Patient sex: M
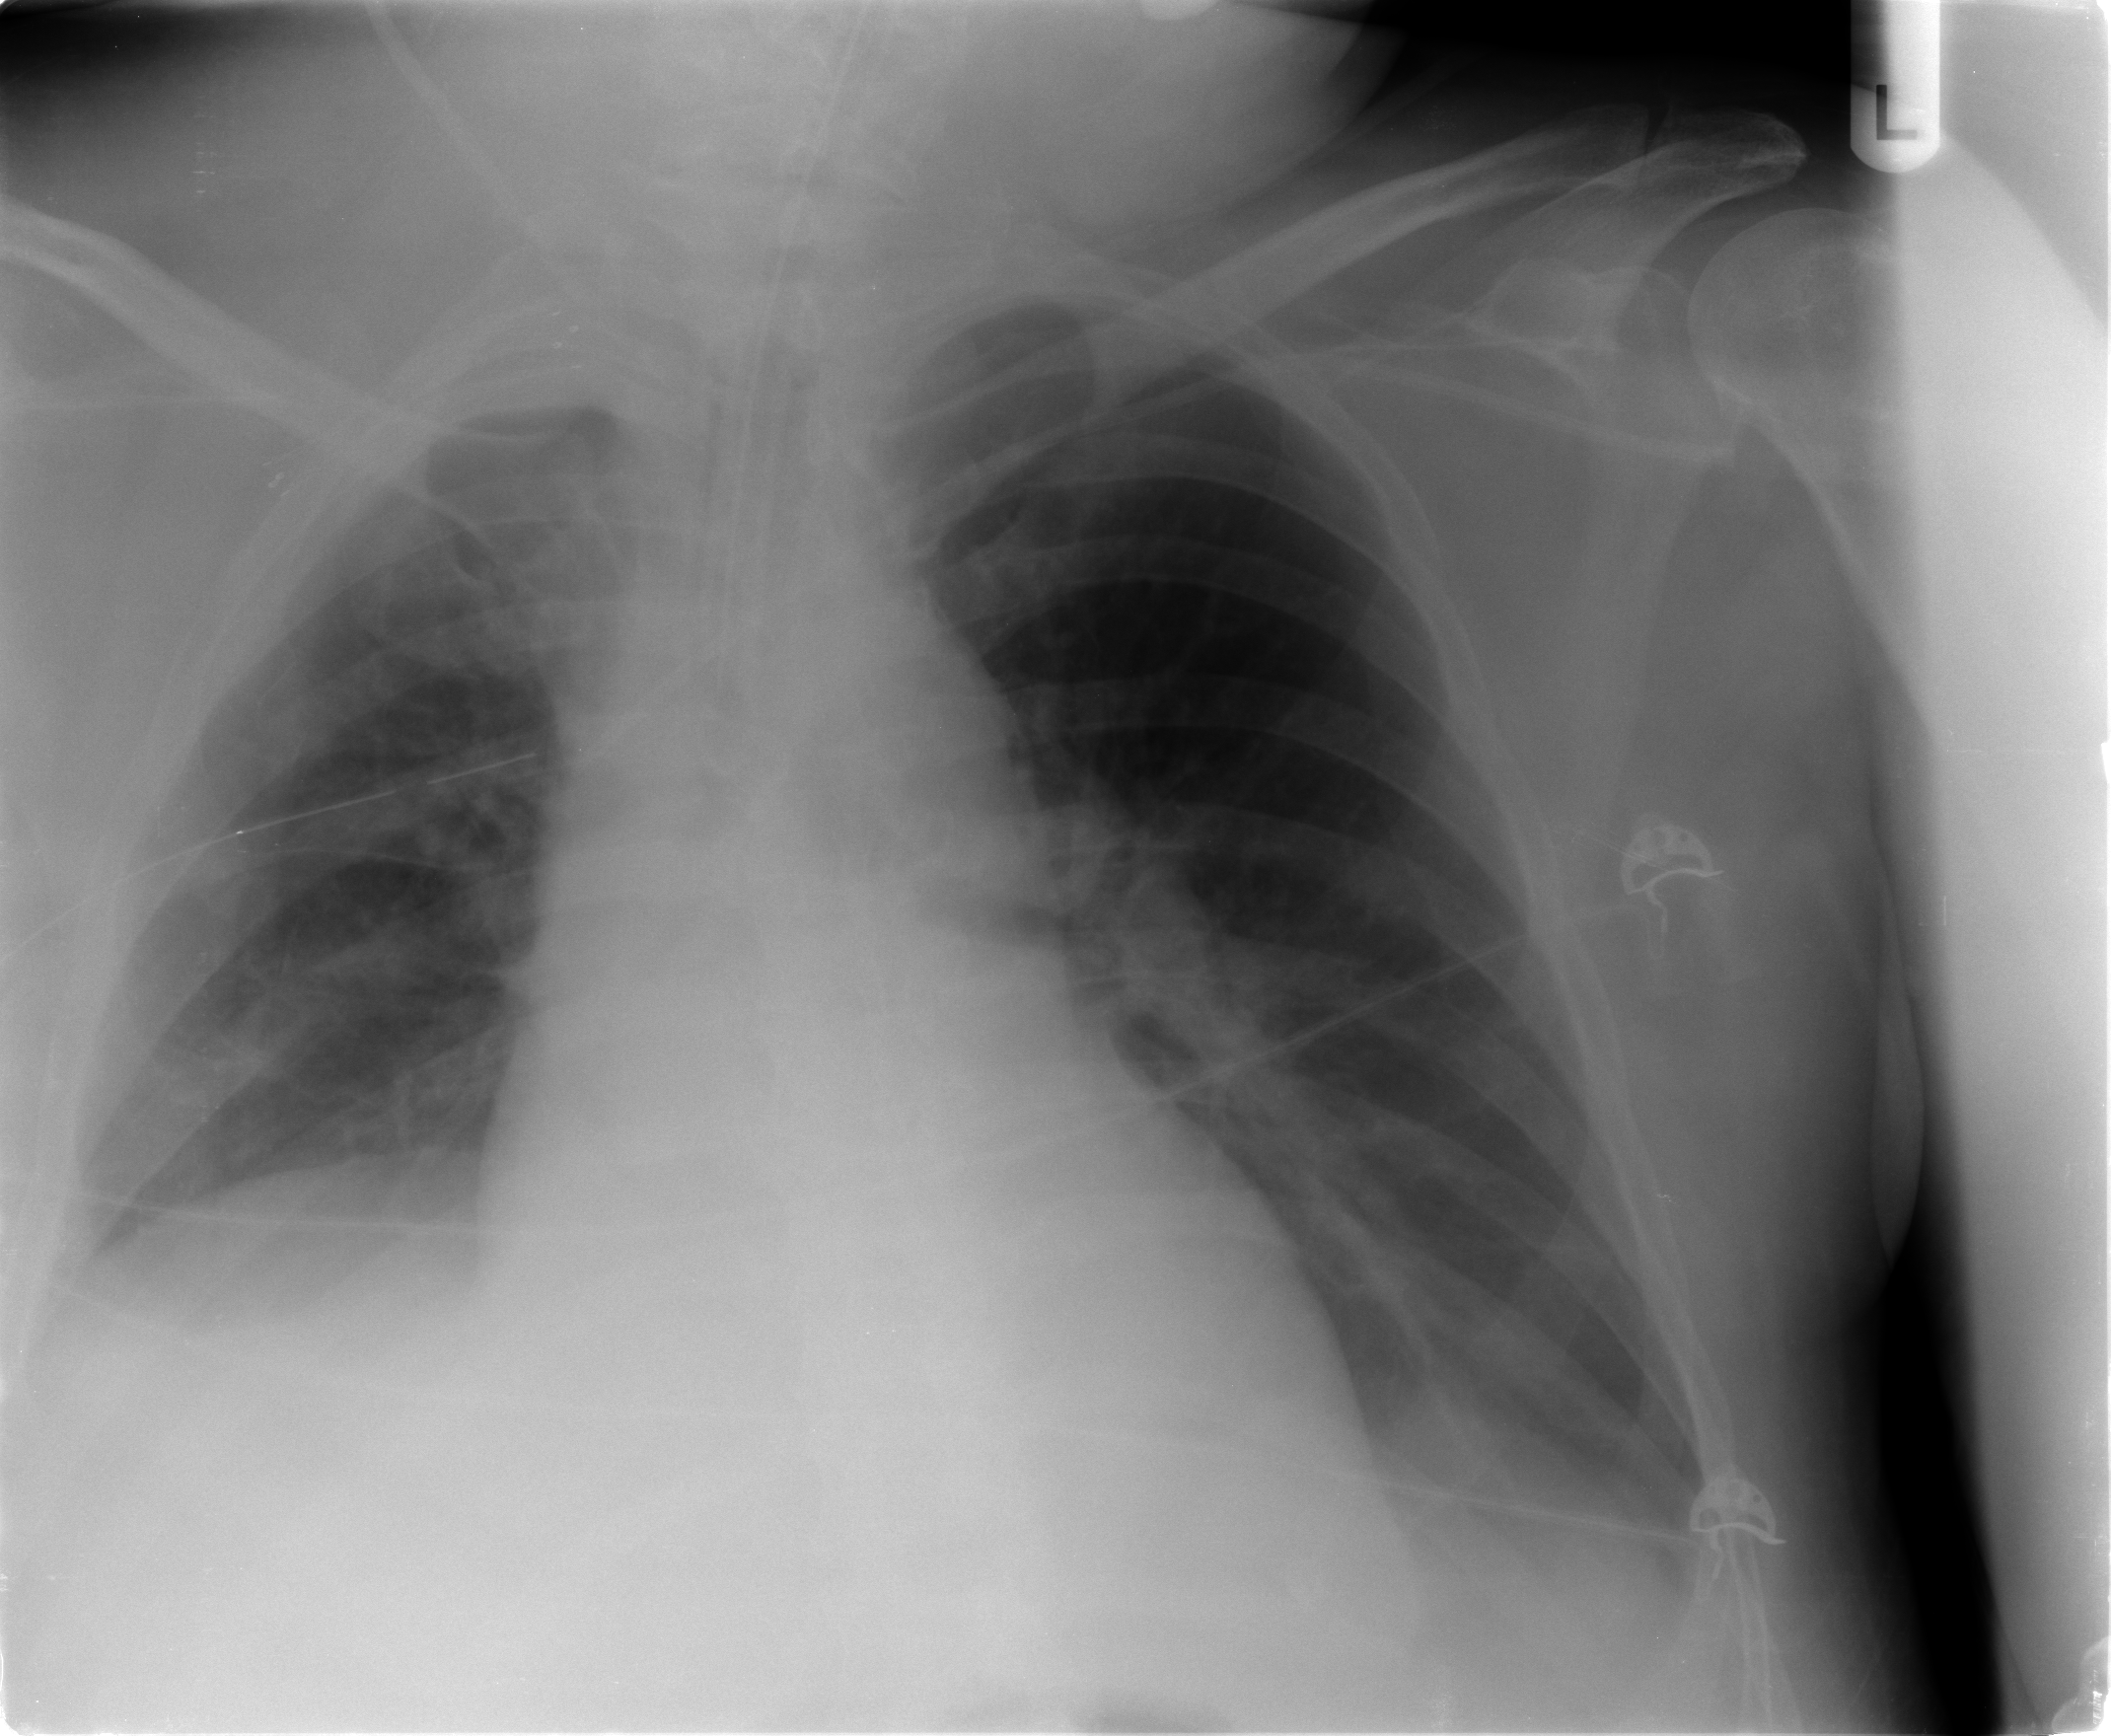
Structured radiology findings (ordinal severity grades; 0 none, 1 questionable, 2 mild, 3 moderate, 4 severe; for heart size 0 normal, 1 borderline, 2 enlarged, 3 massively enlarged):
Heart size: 2
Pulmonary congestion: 0
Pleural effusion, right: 2
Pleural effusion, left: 2
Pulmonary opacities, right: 1
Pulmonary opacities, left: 1
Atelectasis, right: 2
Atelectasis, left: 2